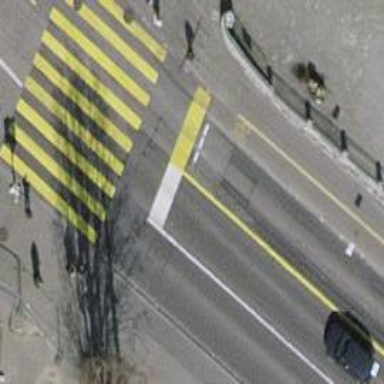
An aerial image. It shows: Road with traffic signals.